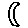
Label: moon